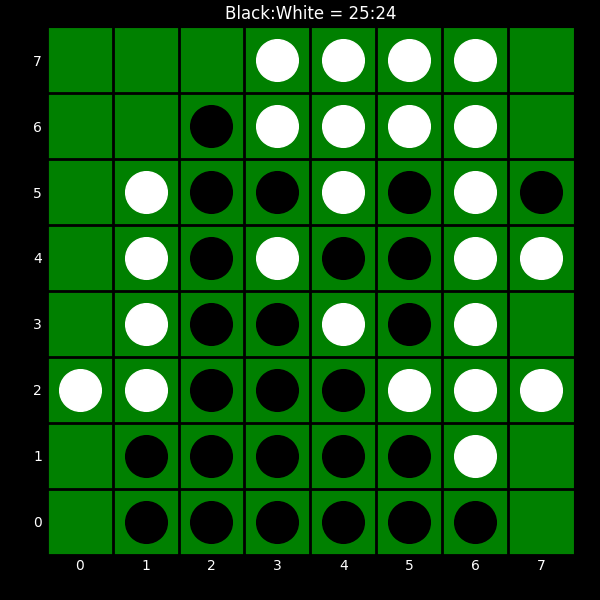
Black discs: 25
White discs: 24